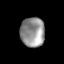
Tissue: lung
Cell type: T cells
Senescence score: 0.2394
Nuclear area (px): 705
Mean DAPI intensity: 146.65